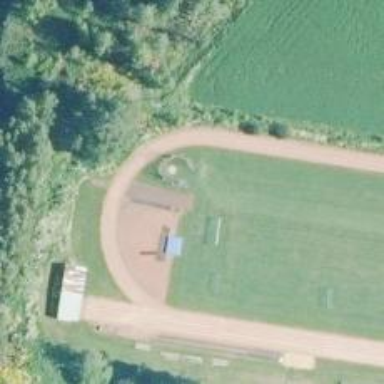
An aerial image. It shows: Track in leisure land.